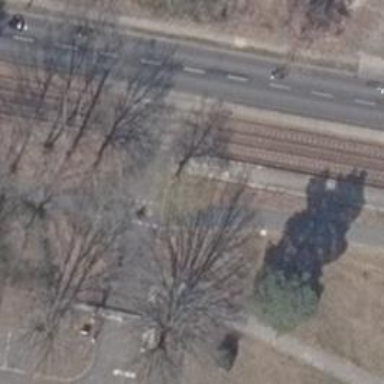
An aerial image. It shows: Tram level crossing on railway.